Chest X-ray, PA view. Patient: 63 years old, sex M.
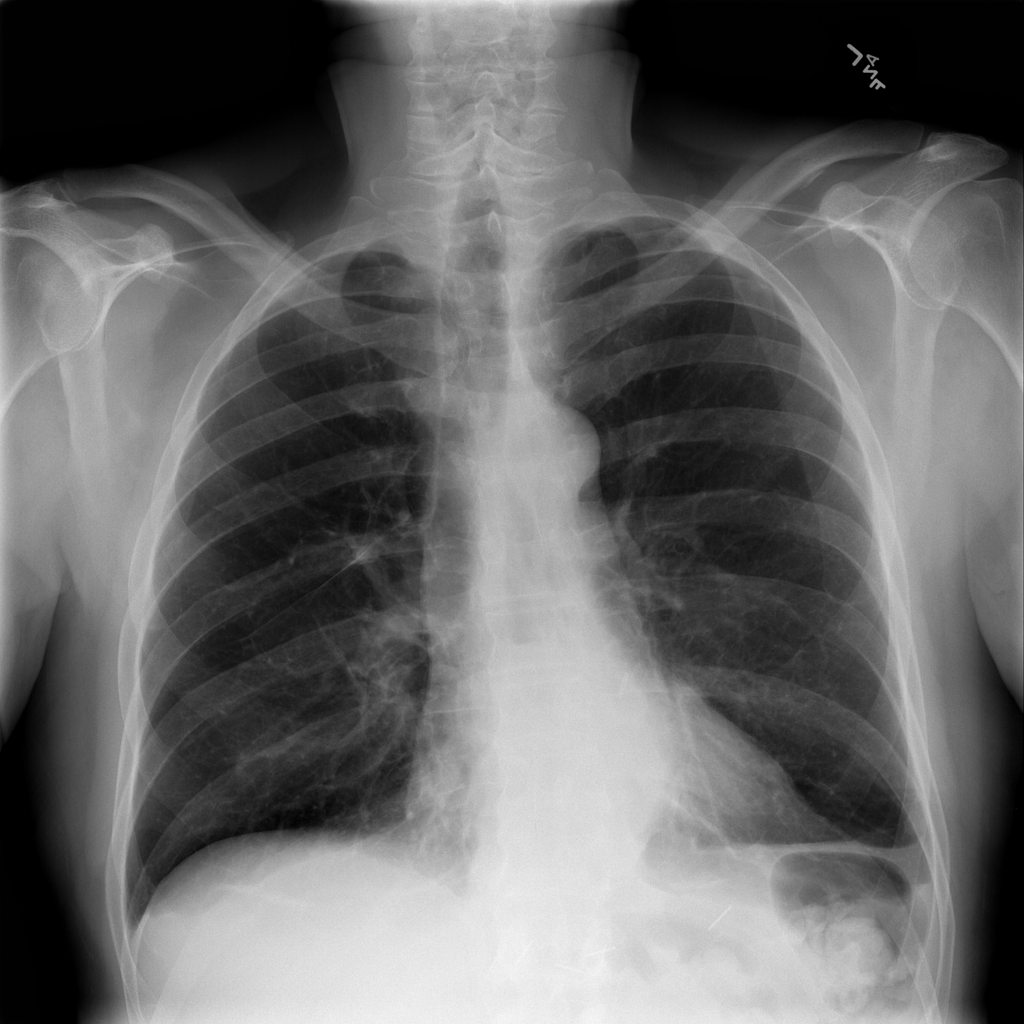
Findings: Consolidation, Effusion, Infiltration